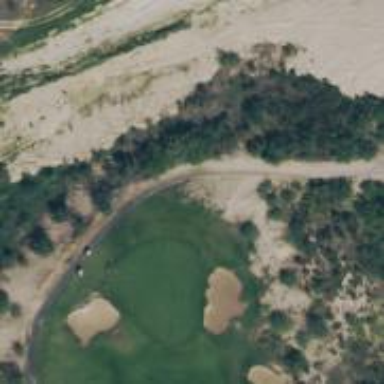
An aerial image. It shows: Golf cartpath that is also road path.